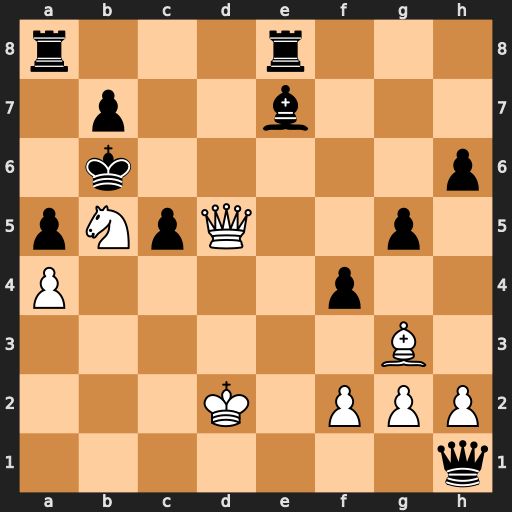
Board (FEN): r3r3/1p2b3/1k5p/pNpQ2p1/P4p2/6B1/3K1PPP/7q
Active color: w
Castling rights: -
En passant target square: -
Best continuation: Qe6+ Bd6 Qxd6#